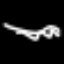
Label: squiggle